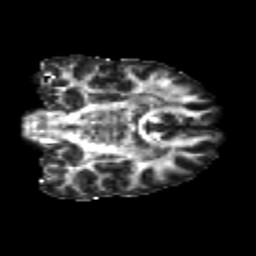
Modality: FA
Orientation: coronal
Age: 23
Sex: male
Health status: healthy
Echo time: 0.074 s